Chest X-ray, PA view. Patient: 58 years old, sex F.
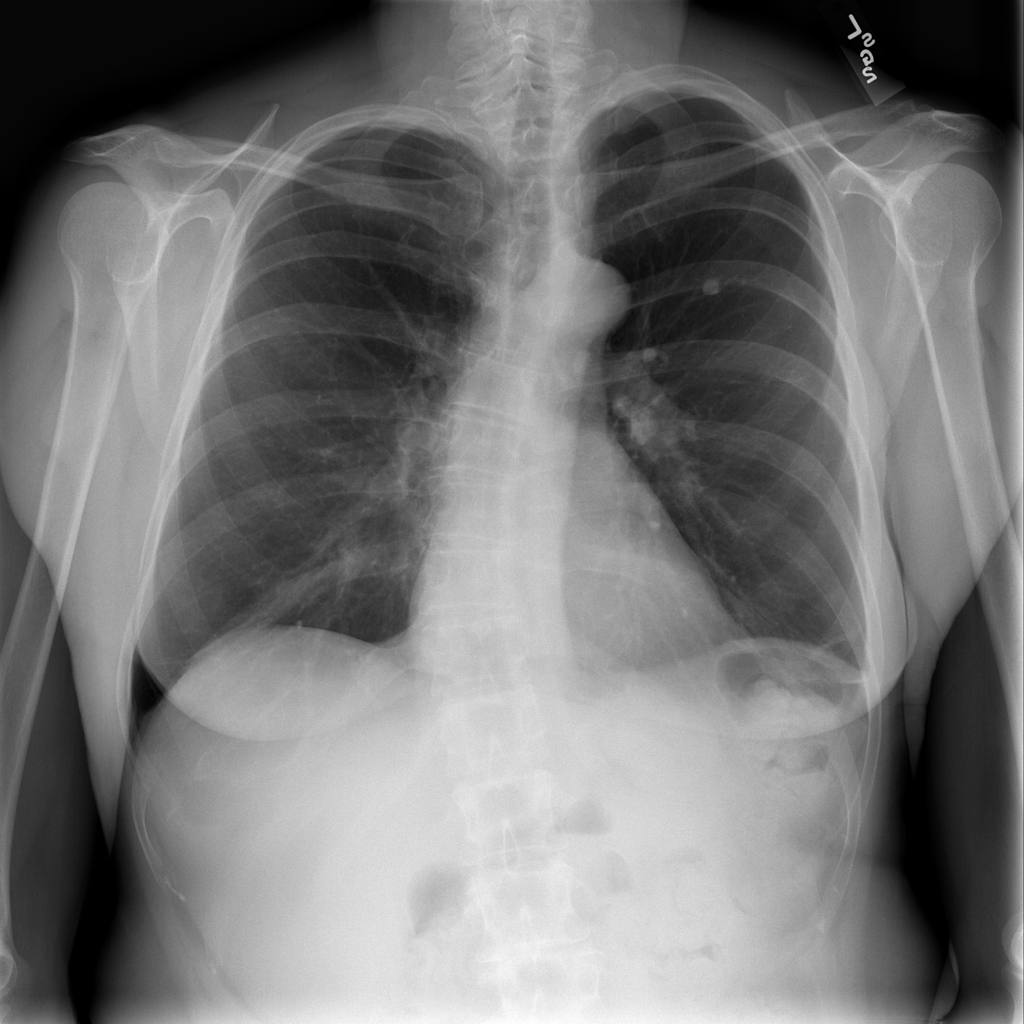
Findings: Atelectasis